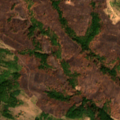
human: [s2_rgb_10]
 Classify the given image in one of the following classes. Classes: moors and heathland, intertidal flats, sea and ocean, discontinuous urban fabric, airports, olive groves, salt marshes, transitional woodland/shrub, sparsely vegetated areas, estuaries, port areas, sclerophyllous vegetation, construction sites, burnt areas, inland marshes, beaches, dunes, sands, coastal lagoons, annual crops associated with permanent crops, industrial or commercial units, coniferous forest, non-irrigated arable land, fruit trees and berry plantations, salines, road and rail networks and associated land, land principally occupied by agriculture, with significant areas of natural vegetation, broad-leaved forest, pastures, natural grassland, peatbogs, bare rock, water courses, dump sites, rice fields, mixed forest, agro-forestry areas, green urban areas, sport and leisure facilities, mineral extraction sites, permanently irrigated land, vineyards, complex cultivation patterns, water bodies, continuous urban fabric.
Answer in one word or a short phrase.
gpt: pastures, land principally occupied by agriculture, with significant areas of natural vegetation, broad-leaved forest